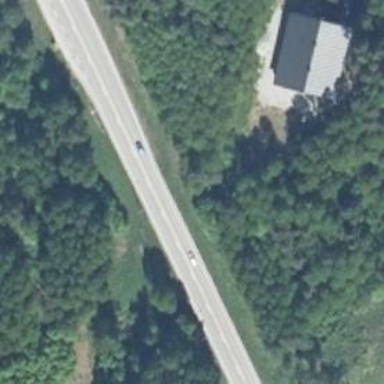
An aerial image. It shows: Asphalt road classified as trunk highway.